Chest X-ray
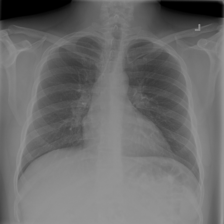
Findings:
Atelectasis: negative
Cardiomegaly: negative
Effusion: negative
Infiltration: negative
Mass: negative
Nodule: negative
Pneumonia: negative
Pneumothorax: negative
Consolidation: negative
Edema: negative
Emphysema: negative
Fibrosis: negative
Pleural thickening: negative
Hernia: negative